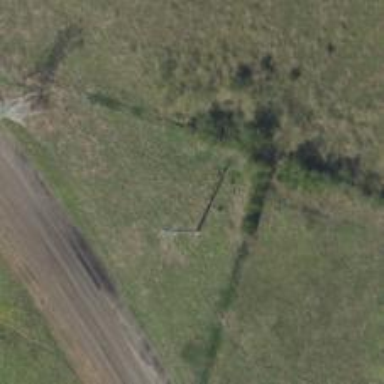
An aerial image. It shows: Power pole.